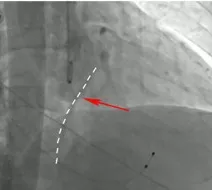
Angiographic image of this patient. (C) (AP + CRA20 ) the right coronary artery.
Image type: radiology (x_ray)